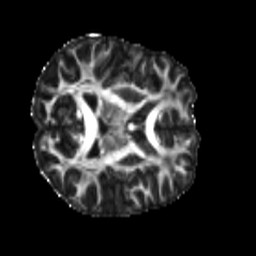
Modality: FA
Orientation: axial
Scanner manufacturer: siemens
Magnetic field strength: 3 T
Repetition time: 4 s
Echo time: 0.0594 s